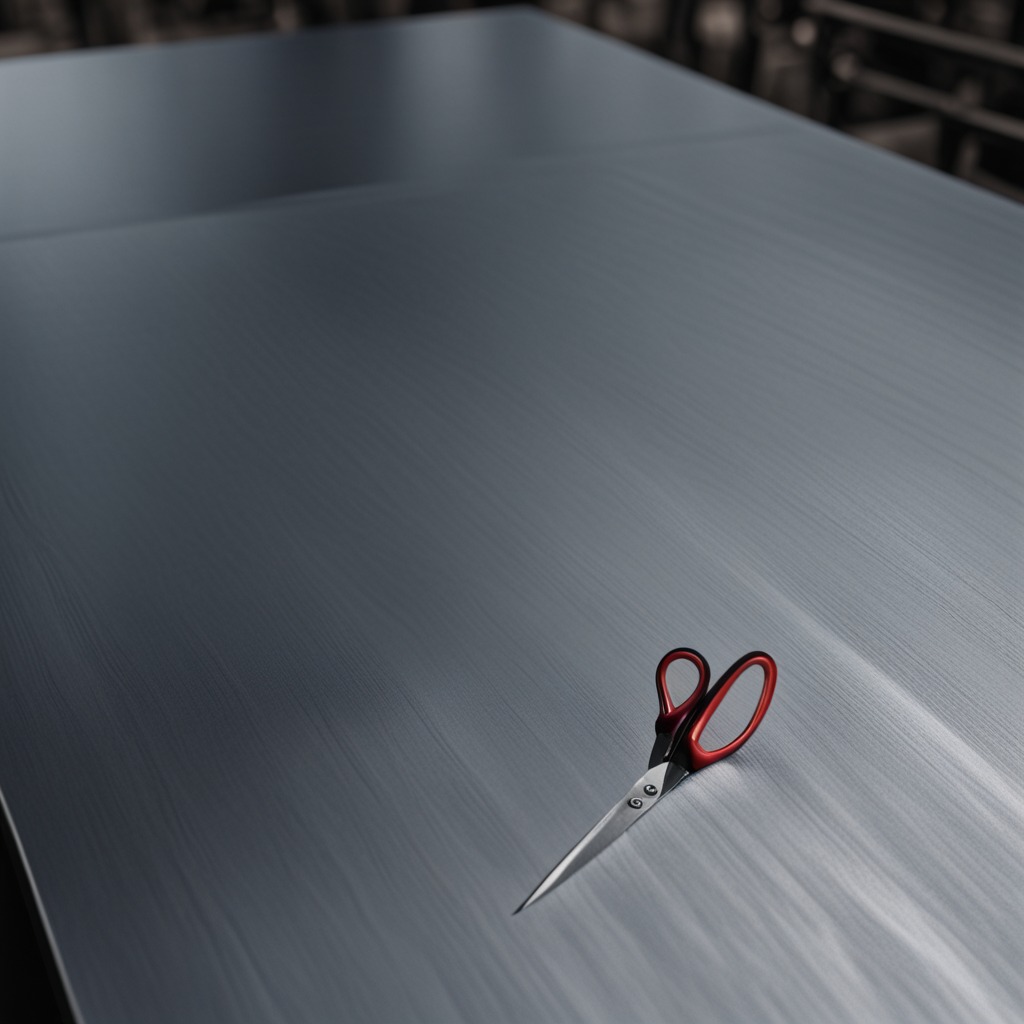
A scissor lies on the cold steel table in a mining workshop.